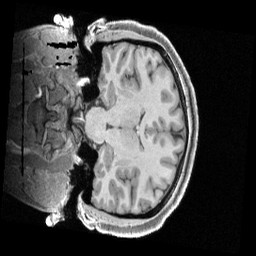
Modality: T1w
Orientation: coronal
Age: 24
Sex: female
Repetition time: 2.4 s
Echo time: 0.00222 s